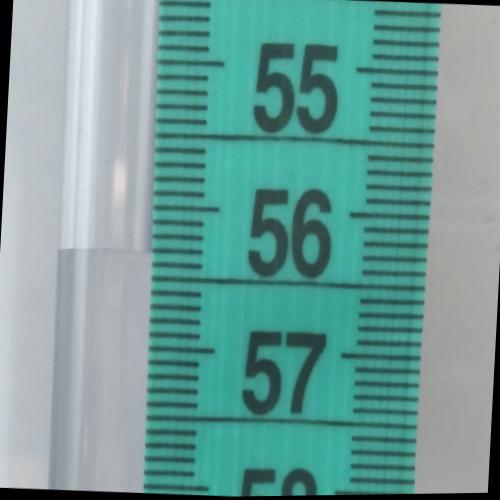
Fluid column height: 56.3 cm